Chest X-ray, PA view. Patient: 54 years old, sex F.
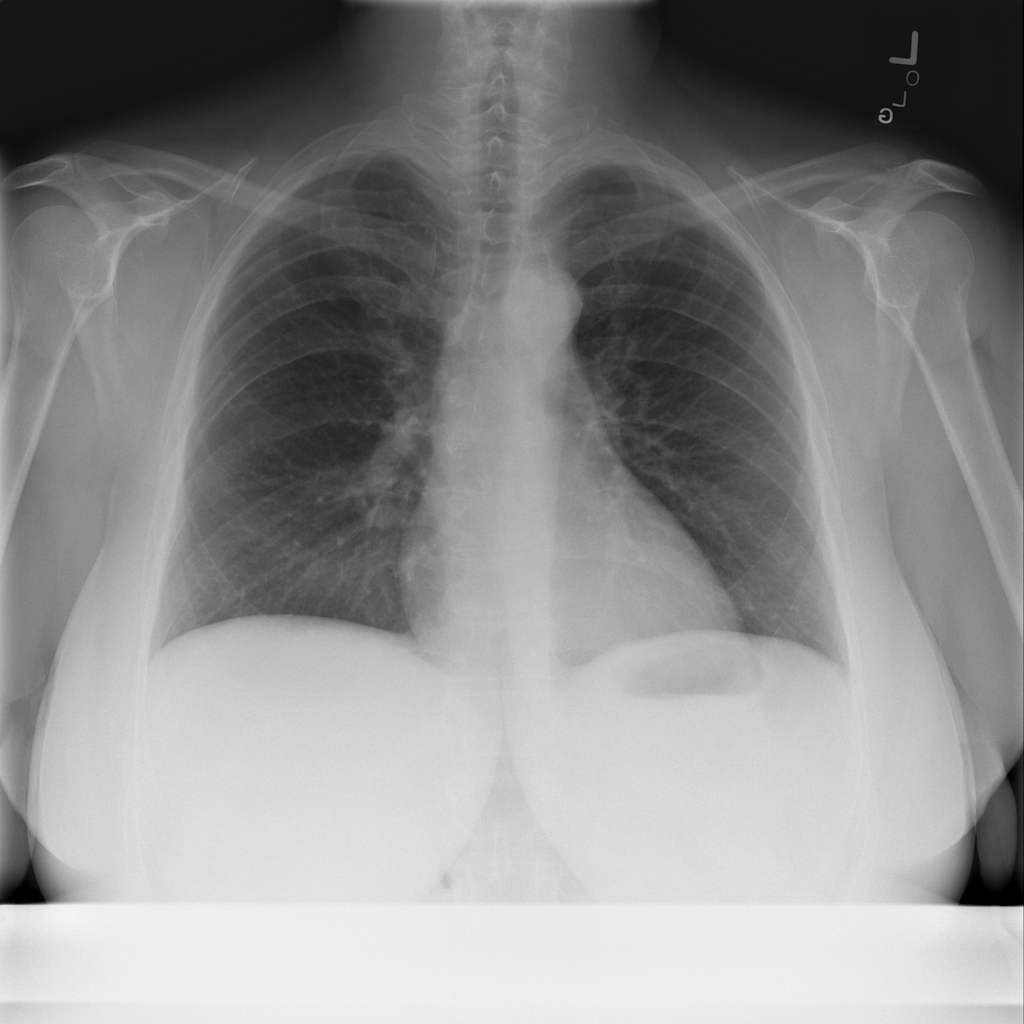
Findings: No Finding